Question: I'm trying to create a Football Field in HTML & CSS but i'm stuck. I tried debugging this for hours already but to no avail.
Here's my code:
'''
#EndZone {
float: left;
width: 300px;
height: 500px;
background-color: red;
}
.TopHash div {
margin-left: 300px;
width: 30px;
height: 30px;
border-right: 1px solid white;
}
#MiddleTopHash div {
margin-top: 170px;
width: 30px;
height: 30px;
border-right: 1px solid white;
float: left;
}
.MiddleBottomHash div {
margin-top: 270px;
width: 30px;
height: 30px;
border-right: 1px solid white;
float: left;
}
.BottomHash div {
margin-top: 470px;
width: 30px;
height: 30px;
border-right: 1px solid white;
float: left;
}
'''
'''
<div class="FootballField">
<div id="EndZone"></div>
<div class="TopHash">
<div id="OneYardLineTopHash"></div>
<div id="TwoYardLineTopHash"></div>
<div id="ThreeYardLineTopHash"></div>
<div id="FourYardLineTopHash"></div>
</div>
<div id="FiveYardLine"></div>
<div class="TopHash">
<div id="SixYardLine"></div>
<div id="SevenYardLine"></div>
<div id="EightYardLine"></div>
<div id="NineYardLine"></div>
<div id="TenYardLine"></div>
</div>
<div class="MiddleTopHash">
<div id="OneYardLineMiddleTopHash"></div>
<div id="TwoYardLineMiddleTopHash"></div>
</div>
<div class="MiddleBottomHash">
<div id="OneYardLineMiddleBottomHash"></div>
<div id="TwoYardLineMiddleBottomHash"></div>
</div>
<div class="BottomHash">
<div id="OneYardLineBottomHash"></div>
<div id="TwoYardLineBottomHash"></div>
</div>
</div>
'''
Edit:
How do I get this following CSS rule to get every hash 30px to the right of each other?
'''
.TopHash div {
left: 300px;
width: 30px;
height: 30px;
border-right: 1px solid white;
}
'''
edit 2:
This is the result I want:

The only difference is that I want the yard hashes to be 30px away from each other
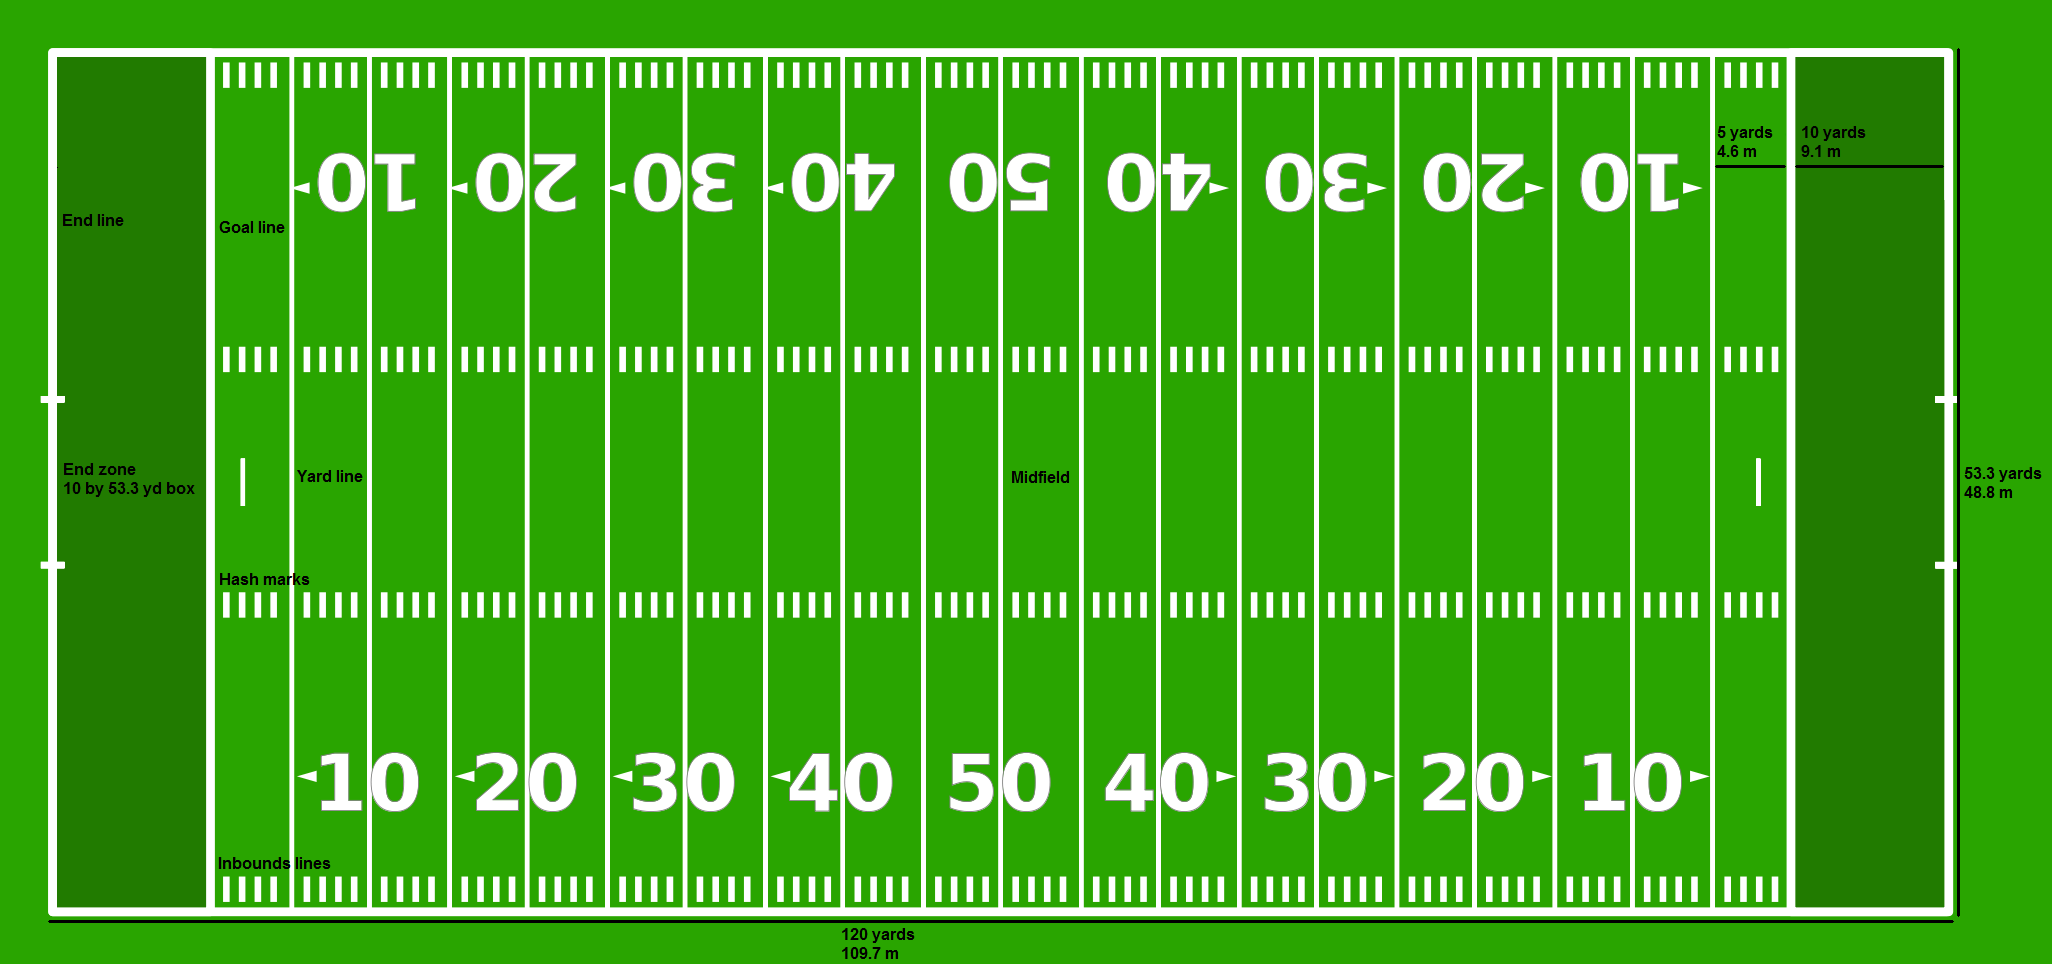
Answer: Looks like i'm going to do this the hard way
HTML:
'''
<div class="FootballField">
<div id="EndZone"></div>
<div class="TopHash">
<div id="OneYardLineTopHash"></div>
<div id="TwoYardLineTopHash"></div>
<div id="ThreeYardLineTopHash"></div>
<div id="FourYardLineTopHash"></div>
<div id="SixYardLineTopHash"></div>
<div id="SevenYardLineTopHash"></div>
<div id="EightYardLineTopHash"></div>
<div id="NineYardLineTopHash"></div>
<div id="ElevenYardLineTopHash"></div>
<div id="TwelveYardLineTopHash"></div>
<div id="ThirteenYardLineTopHash"></div>
<div id="FourteenYardLineTopHash"></div>
<div id="SixteenYardLineTopHash"></div>
<div id="SeventeenYardLineTopHash"></div>
<div id="EighteenYardLineTopHash"></div>
<div id="NineteenYardLineTopHash"></div>
<div id="TwentyOneYardLineTopHash"></div>
<div id="TwentyTwoYardLineTopHash"></div>
<div id="TwentyThreeYardLineTopHash"></div>
</div>
<div class="MiddleTopHash">
<div id="OneYardLineMiddleTopHash"></div>
<div id="TwoYardLineMiddleTopHash"></div>
<div id="ThreeYardLineMiddleTopHash"></div>
<div id="FourYardLineMiddleTopHash"></div>
<div id="SixYardLineMiddleTopHash"></div>
<div id="SevenYardLineMiddleTopHash"></div>
<div id="EightYardLineMiddleTopHash"></div>
<div id="NineYardLineMiddleTopHash"></div>
<div id="ElevenYardLineMiddleTopHash"></div>
<div id="TwelveYardLineMiddleTopHash"></div>
<div id="ThirteenYardLineMiddleTopHash"></div>
<div id="FourteenYardLineMiddleTopHash"></div>
<div id="SixteenYardLineMiddleTopHash"></div>
<div id="SeventeenYardLineMiddleTopHash"></div>
<div id="EighteenYardLineMiddleTopHash"></div>
<div id="NineteenYardLineMiddleTopHash"></div>
<div id="TwentyOneYardLineMiddleTopHash"></div>
<div id="TwentyTwoYardLineMiddleTopHash"></div>
<div id="TwentyThreeYardLineMiddleTopHash"></div>
</div>
<div class="MiddleBottomHash">
<div id="OneYardLineMiddleBottomHash"></div>
<div id="TwoYardLineMiddleBottomHash"></div>
<div id="ThreeYardLineMiddleBottomHash"></div>
<div id="FourYardLineMiddleBottomHash"></div>
<div id="SixYardLineMiddleBottomHash"></div>
<div id="SevenYardLineMiddleBottomHash"></div>
<div id="EightYardLineMiddleBottomHash"></div>
<div id="NineYardLineMiddleBottomHash"></div>
<div id="ElevenYardLineMiddleBottomHash"></div>
<div id="TwelveYardLineMiddleBottomHash"></div>
<div id="ThirteenYardLineMiddleBottomHash"></div>
<div id="FourteenYardLineMiddleBottomHash"></div>
<div id="SixteenYardLineMiddleBottomHash"></div>
<div id="SeventeenYardLineMiddleBottomHash"></div>
<div id="EighteenYardLineMiddleBottomHash"></div>
<div id="NineteenYardLineMiddleBottomHash"></div>
<div id="TwentyOneYardLineMiddleBottomHash"></div>
<div id="TwentyTwoYardLineMiddleBottomHash"></div>
<div id="TwentyThreeYardLineMiddleBottomHash"></div>
</div>
<div class="BottomHash">
<div id="OneYardLineBottomHash"></div>
<div id="TwoYardLineBottomHash"></div>
<div id="ThreeYardLineBottomHash"></div>
<div id="FourYardLineBottomHash"></div>
<div id="SixYardLineBottomHash"></div>
<div id="SevenYardLineBottomHash"></div>
<div id="EightYardLineBottomHash"></div>
<div id="NineYardLineBottomHash"></div>
<div id="ElevenYardLineBottomHash"></div>
<div id="TwelveYardLineBottomHash"></div>
<div id="ThirteenYardLineBottomHash"></div>
<div id="FourteenYardLineBottomHash"></div>
<div id="SixteenYardLineBottomHash"></div>
<div id="SeventeenYardLineBottomHash"></div>
<div id="EighteenYardLineBottomHash"></div>
<div id="NineteenYardLineBottomHash"></div>
<div id="TwentyOneYardLineBottomHash"></div>
<div id="TwentyTwoYardLineBottomHash"></div>
<div id="TwentyThreeYardLineBottomHash"></div>
</div>
<div id="FiveYardLine"></div>
<div id="TenYardLineTopMark">&lt10</div>
<div id="TenYardLine"></div>
<div id="TenYardLineBottomMark">&lt10</div>
<div id="FifteenYardLine"></div>
<div id="TwentyYardLineTopMark">&lt20</div>
<div id="TwentyYardLine"></div>
<div id="TwentyYardLineBottomMark">&lt20</div>
'''
CSS:
'''
#EndZone{float: left; width: 300px; height: 500px; background-color: red;}
.TopHash div{width: 30px; height: 30px; border-right: 1px solid white; position: absolute;}
#OneYardLineTopHash{left: 300px;}
#TwoYardLineTopHash{left: 330px;}
#ThreeYardLineTopHash{left: 360px;}
#FourYardLineTopHash{left: 390px;}
#SixYardLineTopHash{left: 450px;}
#SevenYardLineTopHash{left: 480px;}
#EightYardLineTopHash{left: 510px;}
#NineYardLineTopHash{left: 540px;}
#ElevenYardLineTopHash{left: 600px;}
#TwelveYardLineTopHash{left: 630px;}
#ThirteenYardLineTopHash{left: 660px;}
#FourteenYardLineTopHash{left: 690px;}
#SixteenYardLineTopHash{left: 750px;}
#SeventeenYardLineTopHash{left: 780px;}
#EighteenYardLineTopHash{left: 810px;}
#NineteenYardLineTopHash{left: 840px;}
#TwentyOneYardLineTopHash{left: 900px;}
#TwentyTwoYardLineTopHash{left: 930px;}
#TwentyThreeYardLineTopHash{left: 960px;}
.MiddleTopHash div{top: 170px; width: 30px; height: 30px; border-right: 1px solid white; position: absolute;}
#OneYardLineMiddleTopHash{left: 300px;}
#TwoYardLineMiddleTopHash{left: 330px;}
#ThreeYardLineMiddleTopHash{left: 360px;}
#FourYardLineMiddleTopHash{left: 390px;}
#SixYardLineMiddleTopHash{left: 450px;}
#SevenYardLineMiddleTopHash{left: 480px;}
#EightYardLineMiddleTopHash{left: 510px;}
#NineYardLineMiddleTopHash{left: 540px;}
#ElevenYardLineMiddleTopHash{left: 600px;}
#TwelveYardLineMiddleTopHash{left: 630px;}
#ThirteenYardLineMiddleTopHash{left: 660px;}
#FourteenYardLineMiddleTopHash{left: 690px;}
#SixteenYardLineMiddleTopHash{left: 750px;}
#SeventeenYardLineMiddleTopHash{left: 780px;}
#EighteenYardLineMiddleTopHash{left: 810px;}
#NineteenYardLineMiddleTopHash{left: 840px;}
#TwentyOneYardLineMiddleTopHash{left: 900px;}
#TwentyTwoYardLineMiddleTopHash{left: 930px;}
#TwentyThreeYardLineMiddleTopHash{left: 960px;}
.MiddleBottomHash div{top: 270px; width: 30px; height: 30px; border-right: 1px solid white; position: absolute;}
#OneYardLineMiddleBottomHash{left: 300px;}
#TwoYardLineMiddleBottomHash{left: 330px;}
#ThreeYardLineMiddleBottomHash{left: 360px;}
#FourYardLineMiddleBottomHash{left: 390px;}
#SixYardLineMiddleBottomHash{left: 450px;}
#SevenYardLineMiddleBottomHash{left: 480px;}
#EightYardLineMiddleBottomHash{left: 510px;}
#NineYardLineMiddleBottomHash{left: 540px;}
#ElevenYardLineMiddleBottomHash{left: 600px;}
#TwelveYardLineMiddleBottomHash{left: 630px;}
#ThirteenYardLineMiddleBottomHash{left: 660px;}
#FourteenYardLineMiddleBottomHash{left: 690px;}
#SixteenYardLineMiddleBottomHash{left: 750px;}
#SeventeenYardLineMiddleBottomHash{left: 780px;}
#EighteenYardLineMiddleBottomHash{left: 810px;}
#NineteenYardLineMiddleBottomHash{left: 840px;}
#TwentyOneYardLineMiddleBottomHash{left: 900px;}
#TwentyTwoYardLineMiddleBottomHash{left: 930px;}
#TwentyThreeYardLineMiddleBottomHash{left: 960px;}
.BottomHash div{top: 470px; width: 30px; height: 30px; border-right: 1px solid white; position: absolute;}
#OneYardLineBottomHash{left: 300px;}
#TwoYardLineBottomHash{left: 330px;}
#ThreeYardLineBottomHash{left: 360px;}
#FourYardLineBottomHash{left: 390px;}
#SixYardLineBottomHash{left: 450px;}
#SevenYardLineBottomHash{left: 480px;}
#EightYardLineBottomHash{left: 510px;}
#NineYardLineBottomHash{left: 540px;}
#ElevenYardLineBottomHash{left: 600px;}
#TwelveYardLineBottomHash{left: 630px;}
#ThirteenYardLineBottomHash{left: 660px;}
#FourteenYardLineBottomHash{left: 690px;}
#SixteenYardLineBottomHash{left: 750px;}
#SeventeenYardLineBottomHash{left: 780px;}
#EighteenYardLineBottomHash{left: 810px;}
#NineteenYardLineBottomHash{left: 840px;}
#TwentyOneYardLineBottomHash{left: 900px;}
#TwentyTwoYardLineBottomHash{left: 930px;}
#TwentyThreeYardLineBottomHash{left: 960px;}
#FiveYardLine{left: 420px; width: 30px; height: 500px; border-right: 1px solid white; position: absolute;}
#TenYardLineTopMark{left: 575px; top: 100px; color: white; position: absolute; font-size: 24px;}
#TenYardLine{left: 570px; width: 30px; height: 500px; border-right: 1px solid white; position: absolute;}
#TenYardLineBottomMark{left: 575px; top: 400px; color: white; position: absolute; font-size: 24px;}
#FifteenYardLine{left: 720px; width: 30px; height: 500px; border-right: 1px solid white; position: absolute;}
#TwentyYardLineTopMark{left: 875px; top: 100px; color: white; position: absolute; font-size: 24px;}
#TwentyYardLine{left: 870px; width: 30px; height: 500px; border-right: 1px solid white; position: absolute;}
#TwentyYardLineBottomMark{left: 875px; top: 400px; color: white; position: absolute; font-size: 24px;}
'''